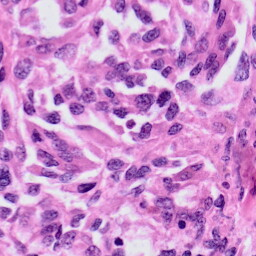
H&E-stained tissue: Skin